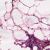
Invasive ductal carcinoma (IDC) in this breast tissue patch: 0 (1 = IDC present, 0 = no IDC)